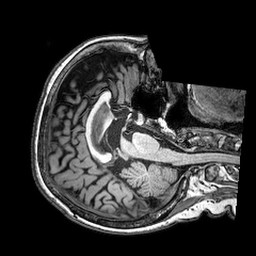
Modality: T1w
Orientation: axial
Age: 71
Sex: female
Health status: healthy
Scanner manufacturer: philips
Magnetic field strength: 3 T